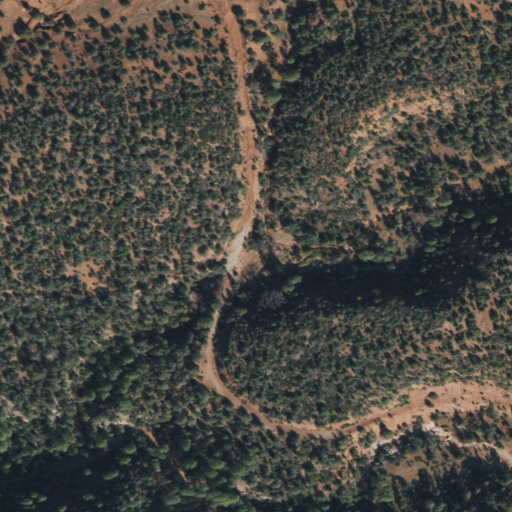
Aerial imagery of valley in Arizona named Cowboy Canyon containing evergreen forest, shrub, open development, and low intensity development